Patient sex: M
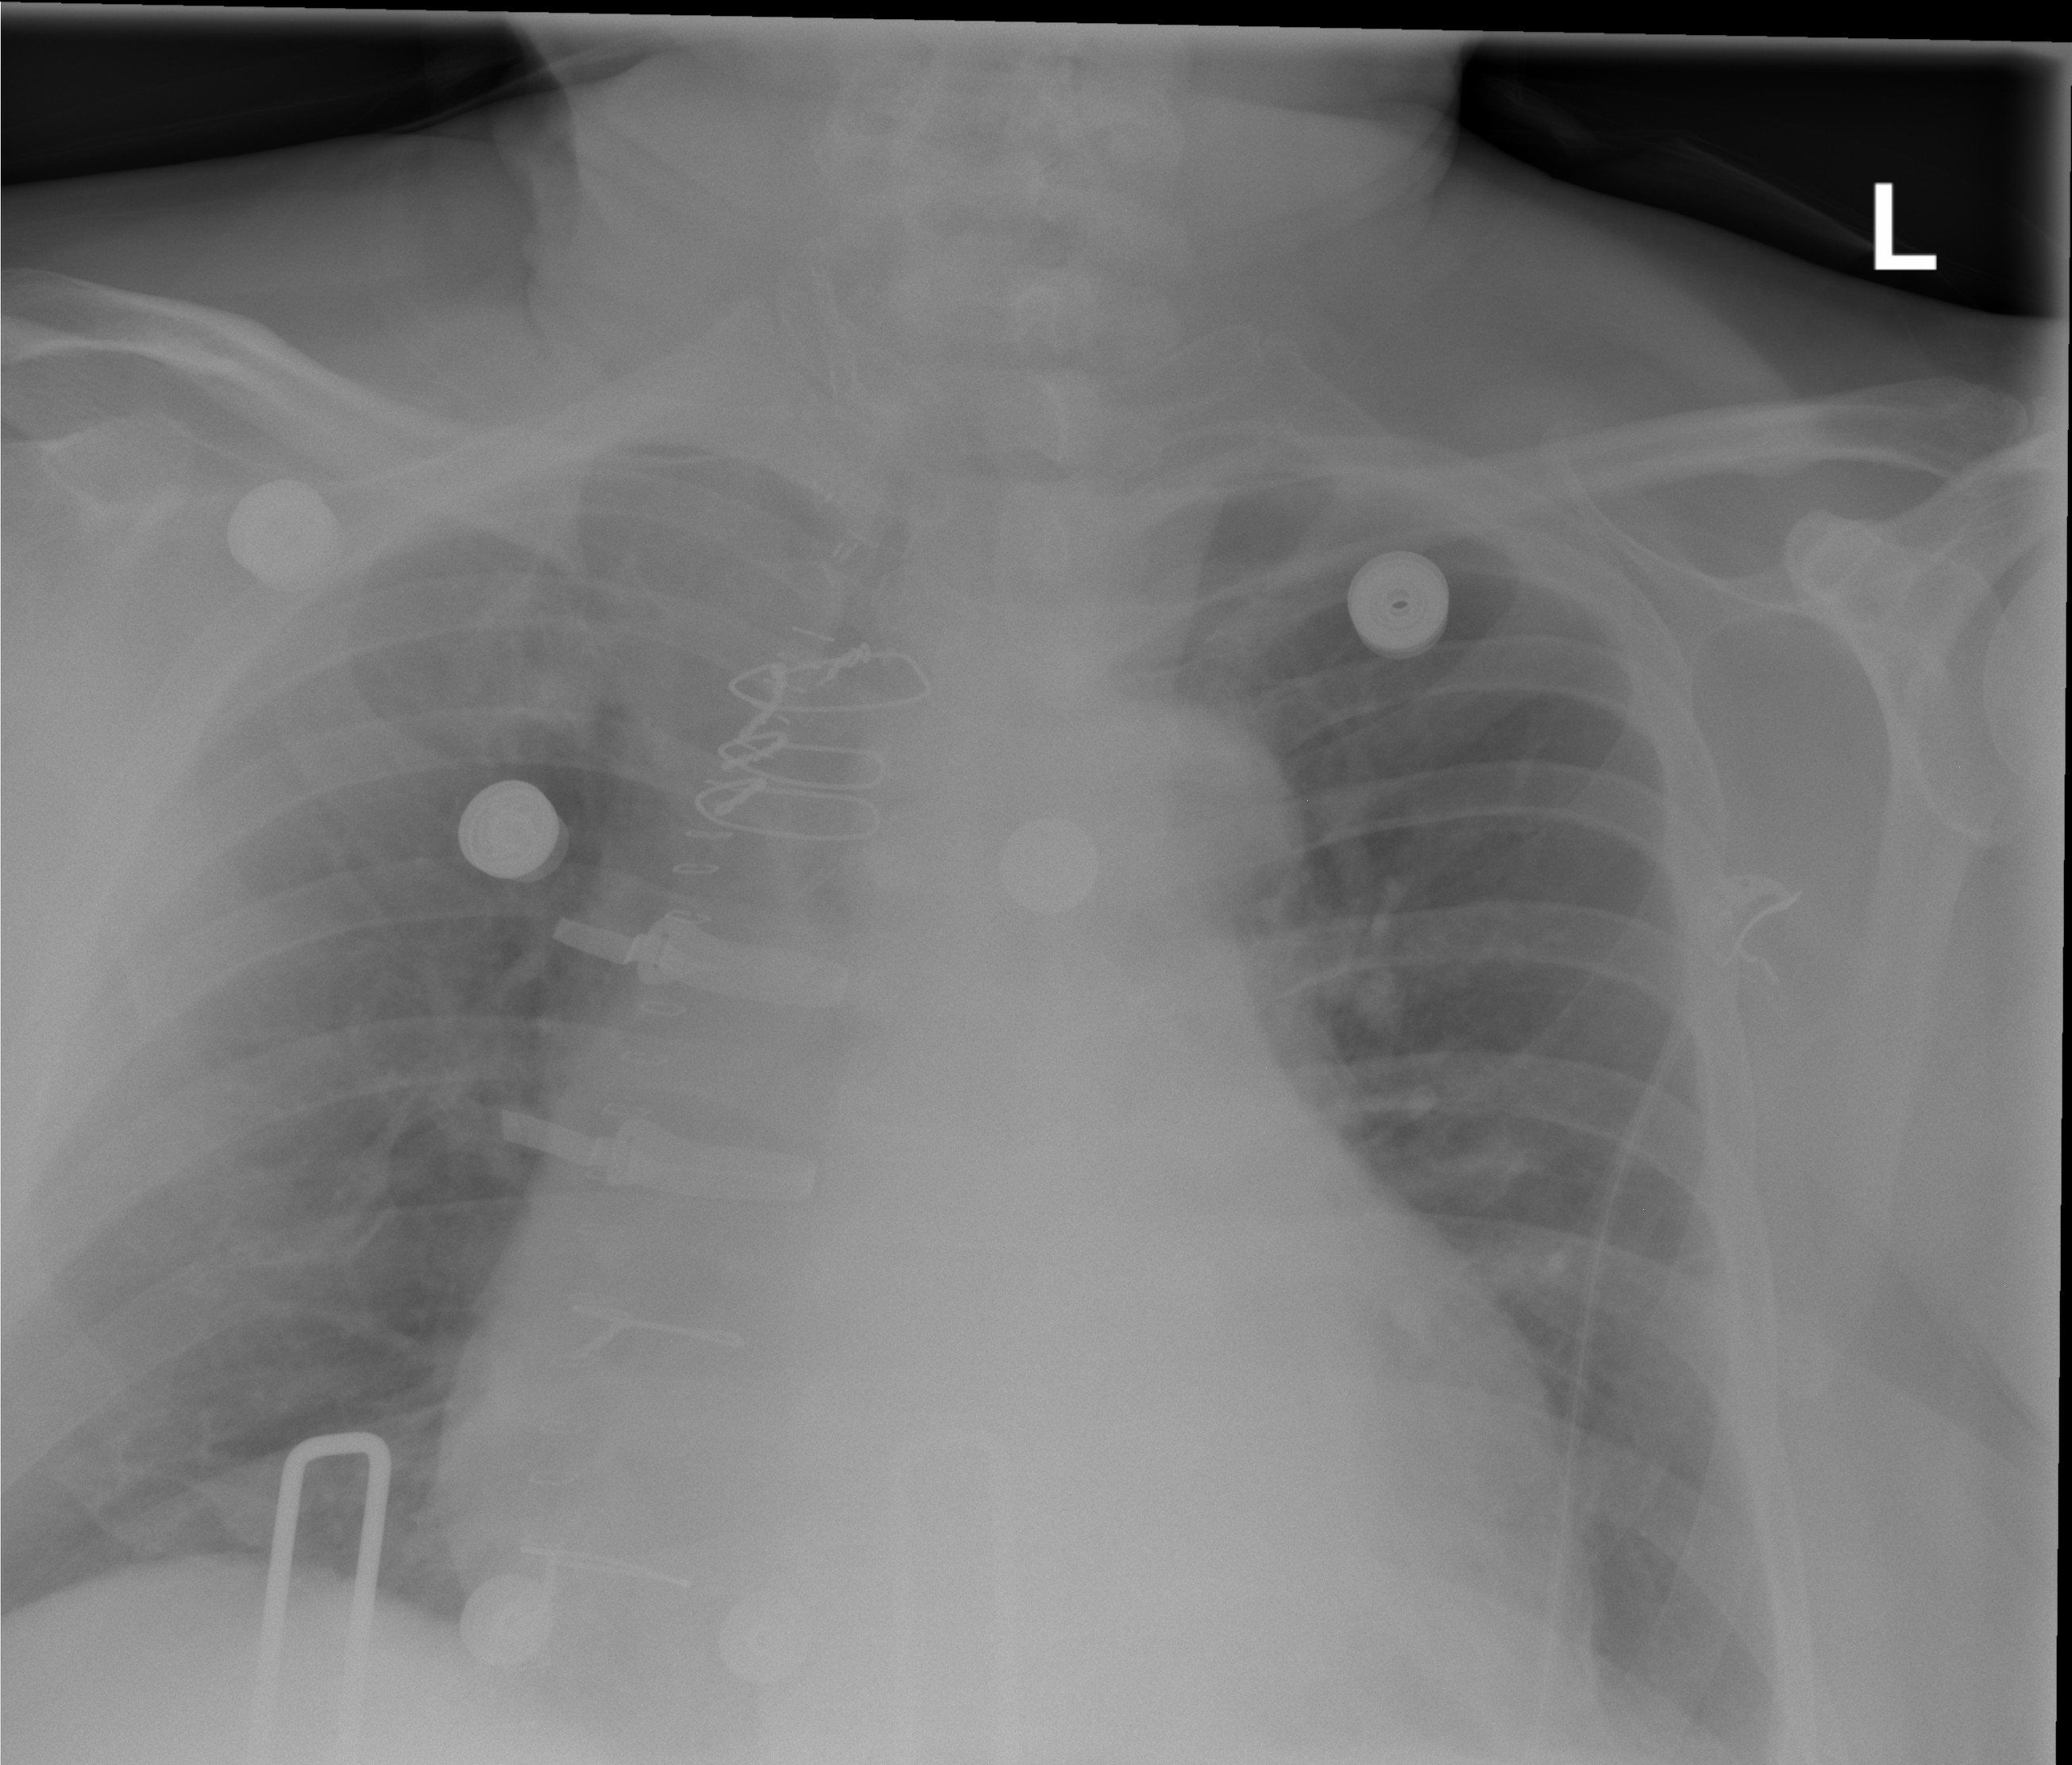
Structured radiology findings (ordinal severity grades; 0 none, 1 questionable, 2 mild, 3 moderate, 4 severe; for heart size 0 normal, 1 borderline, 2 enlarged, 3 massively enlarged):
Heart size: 2
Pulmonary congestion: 0
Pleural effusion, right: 0
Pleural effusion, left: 0
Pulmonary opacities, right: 0
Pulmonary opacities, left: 0
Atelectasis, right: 2
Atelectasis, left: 0